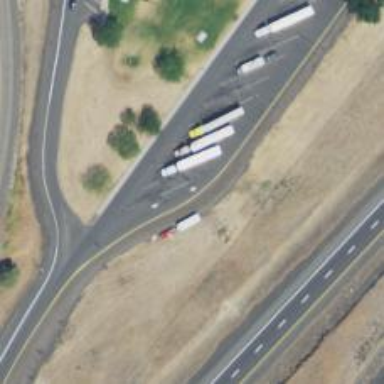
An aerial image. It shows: Asphalt road leading to rest area.